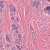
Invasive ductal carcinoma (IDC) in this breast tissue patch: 1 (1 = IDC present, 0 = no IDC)